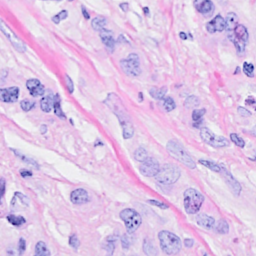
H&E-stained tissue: Breast